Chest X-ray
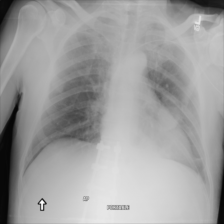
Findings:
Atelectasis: positive
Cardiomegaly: negative
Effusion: negative
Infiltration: negative
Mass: positive
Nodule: positive
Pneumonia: negative
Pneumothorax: negative
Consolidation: negative
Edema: negative
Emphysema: negative
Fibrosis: negative
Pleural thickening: negative
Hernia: negative